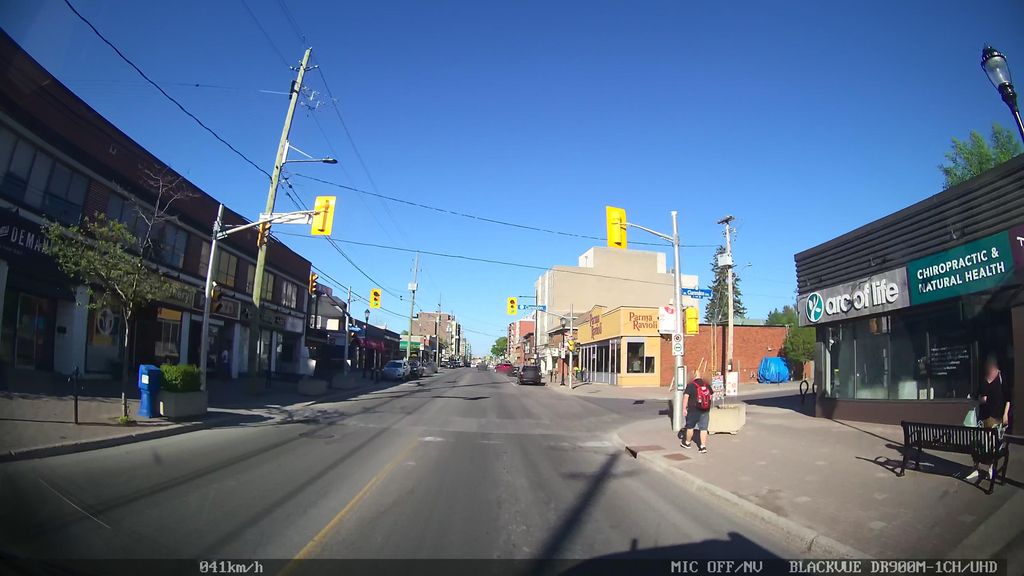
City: ottawa-gatineau